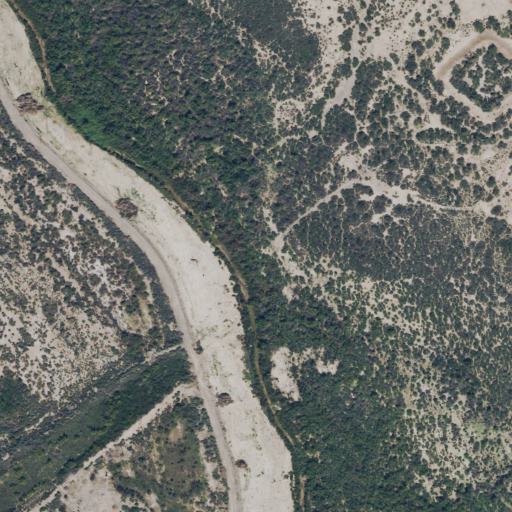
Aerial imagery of valley in Texas named Arroyo Melado containing shrub, unknown, and woody wetlands